Field crop: maize
Growth stage: 2
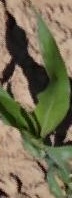
Species: maize